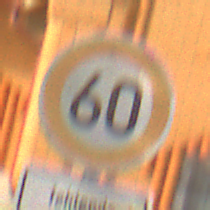
Verkehrszeichen: Geschwindigkeit60
Zusatzzeichen unten: HinweiseAufGefahrenDurchVerbaleAngabe7
Umgebung: Outdoor, Urban
Tageszeit: MorningAfternoon
Wetter: PartlyCloudy
Licht: Natural
Jahreszeit: NotSpecified
Kontrast: HighContrast